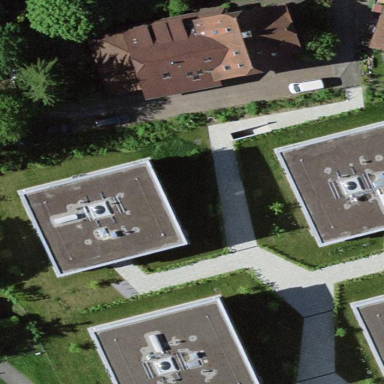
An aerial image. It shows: Apartment building with flat roof.